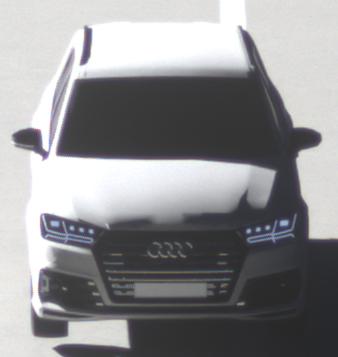
Make: Audi
Model: SQ7
Detailed model: -
Model produced from: 2016
Model produced until: 2018
Doors: 5
Color: white
Road condition: dry road
Daytime: morning or afternoon
Contrast: high contrast